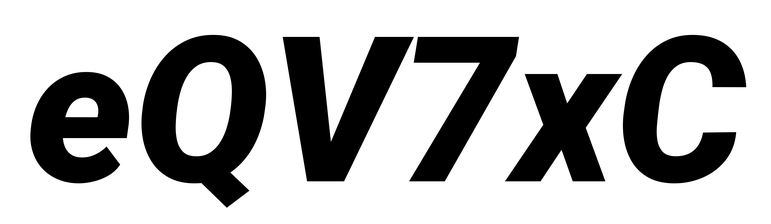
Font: Roboto-Italic_Black_Italic